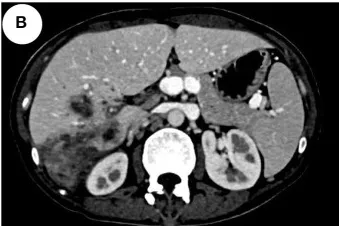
Imaging features of the patient. (B) Abdominal CT enhancement showed liver multiple nodules, mass slightly low-density shadow, edge enhancement on hospital day 13.
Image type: radiology (ct)